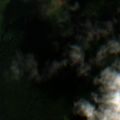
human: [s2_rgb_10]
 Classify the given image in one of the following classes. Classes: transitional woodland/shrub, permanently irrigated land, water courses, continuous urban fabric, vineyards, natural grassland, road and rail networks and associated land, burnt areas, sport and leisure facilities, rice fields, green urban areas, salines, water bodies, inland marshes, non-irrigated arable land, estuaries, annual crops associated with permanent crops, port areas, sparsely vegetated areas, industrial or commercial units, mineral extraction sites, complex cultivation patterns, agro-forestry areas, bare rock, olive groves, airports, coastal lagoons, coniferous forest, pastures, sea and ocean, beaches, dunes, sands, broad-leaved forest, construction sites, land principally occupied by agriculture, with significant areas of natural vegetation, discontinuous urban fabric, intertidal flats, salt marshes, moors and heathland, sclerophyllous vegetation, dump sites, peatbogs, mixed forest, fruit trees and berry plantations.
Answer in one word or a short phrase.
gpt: non-irrigated arable land, pastures, coniferous forest, transitional woodland/shrub